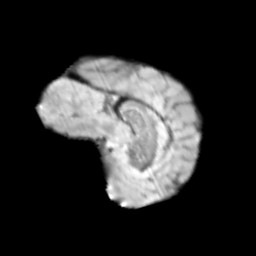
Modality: T2w
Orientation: sagittal
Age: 9
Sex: male
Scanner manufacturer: siemens
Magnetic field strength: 3 T
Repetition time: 3.8 s
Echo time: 0.07 s